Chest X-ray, PA view. Patient: 47 years old, sex M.
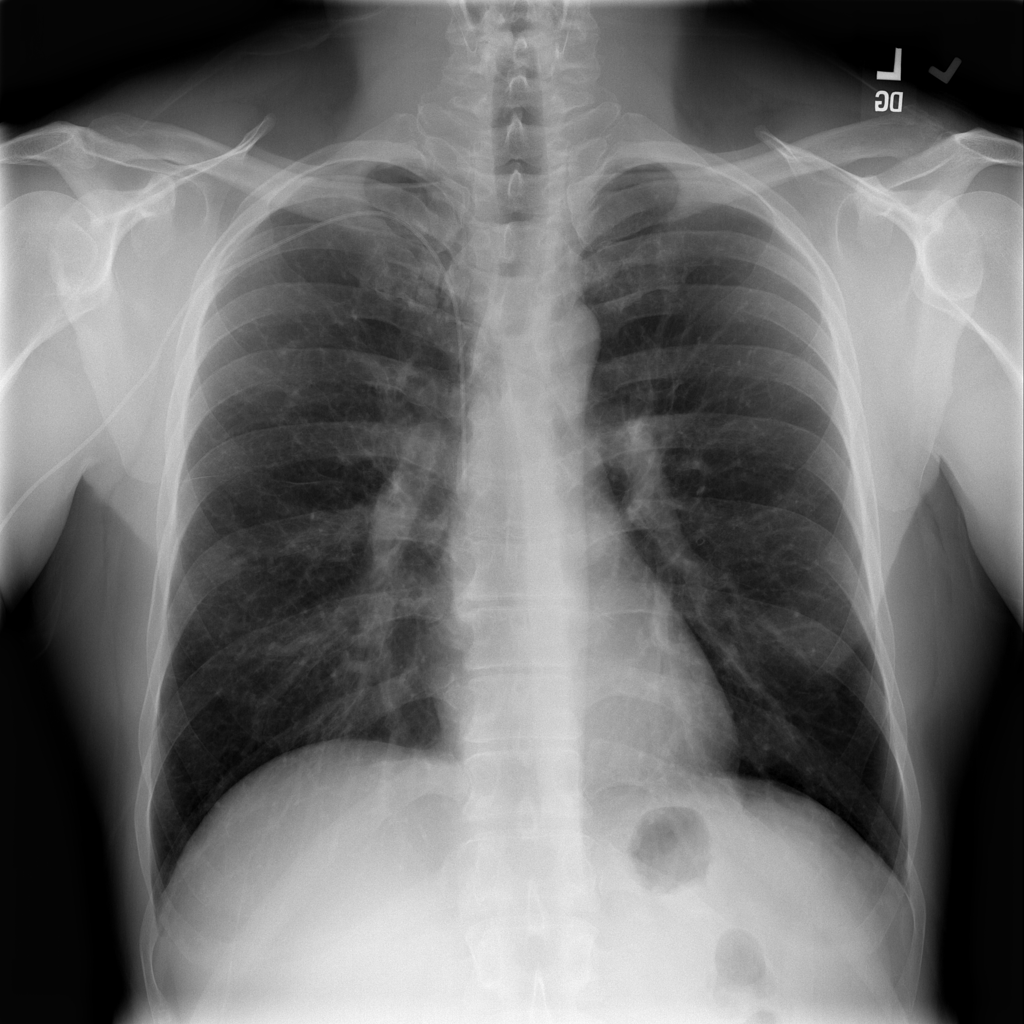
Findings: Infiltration